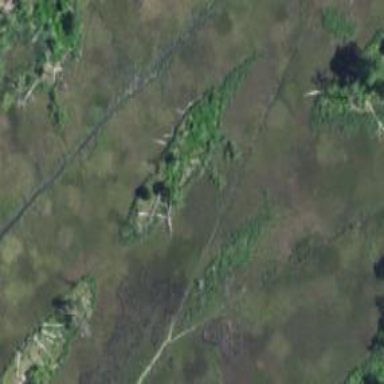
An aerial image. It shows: Swampy wetland area.